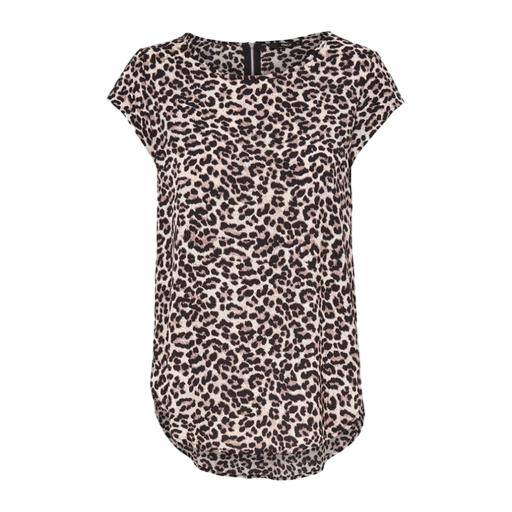
ambika jurk panter, animal printed shirt, black animal-print sleep top, white background